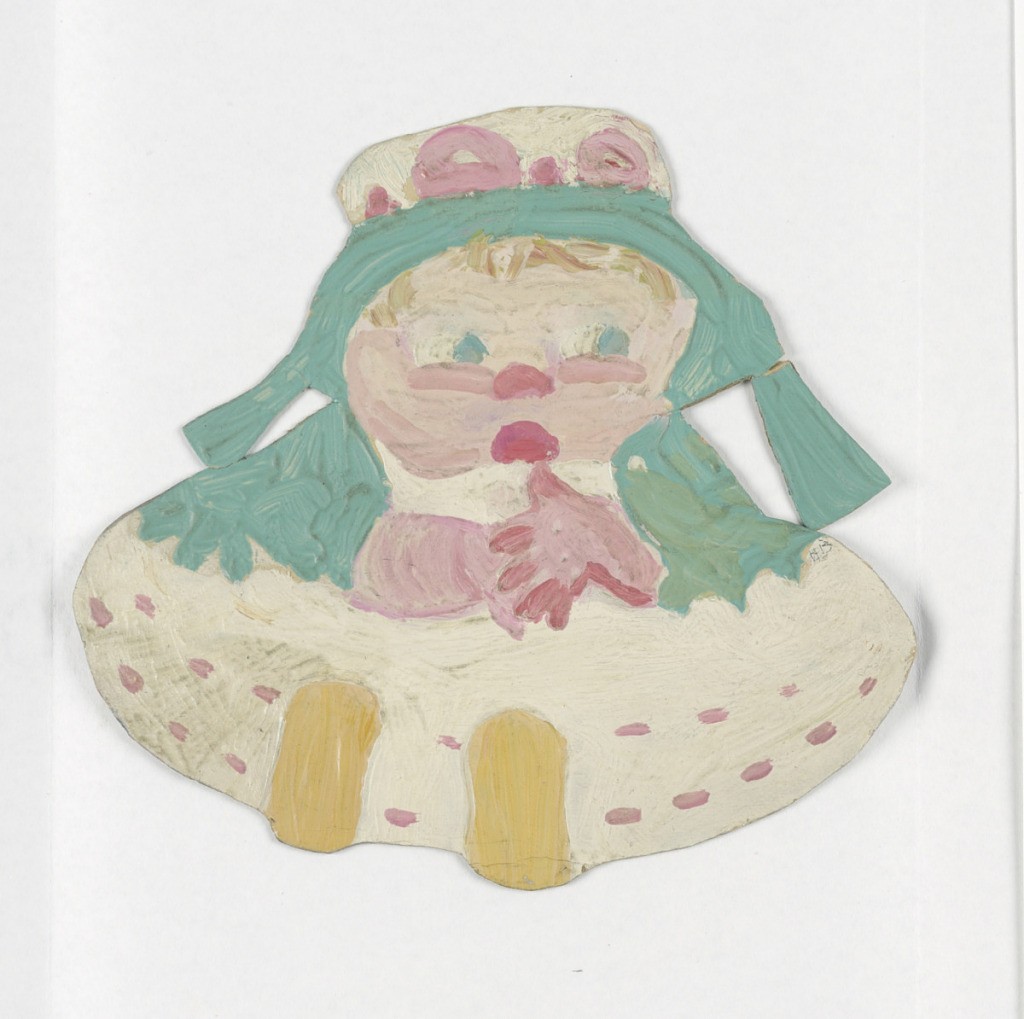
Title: Paper doll
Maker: Harriet Blackstone, American, 1864–1939
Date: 1922
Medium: Brush and oil, graphite on board
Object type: Paper doll
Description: Paper doll of a baby with a green bonnet.